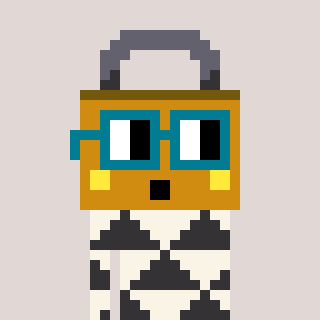
a pixel art character with square dark green glasses, a lock-shaped head and a grayscale-colored body on a warm background